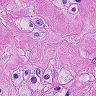
Metastatic tissue present: yes